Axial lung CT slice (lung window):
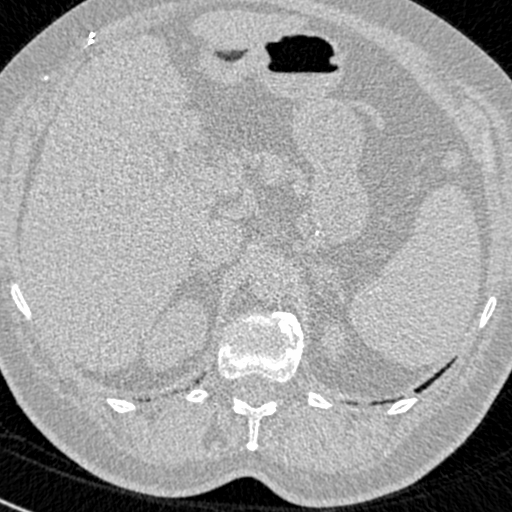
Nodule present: no